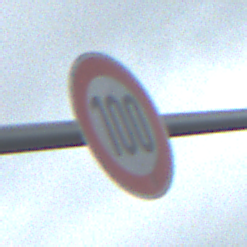
Verkehrszeichen: Geschwindigkeit100
Umgebung: Outdoor, Suburban
Tageszeit: Midday
Wetter: Overcast
Licht: Natural
Jahreszeit: NotSpecified
Kontrast: LowContrast